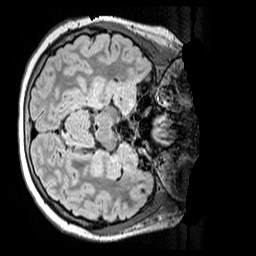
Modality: FLAIR
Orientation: axial
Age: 10
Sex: female
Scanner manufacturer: siemens
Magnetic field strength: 3 T
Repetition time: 5 s
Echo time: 0.388 s